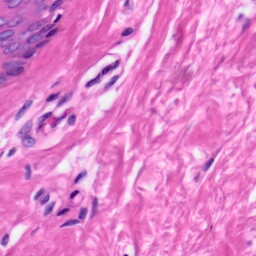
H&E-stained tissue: Skin